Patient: sex M, age 26
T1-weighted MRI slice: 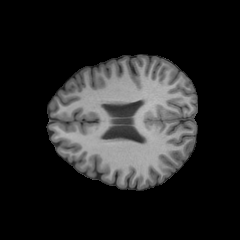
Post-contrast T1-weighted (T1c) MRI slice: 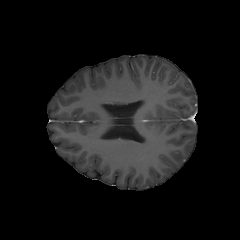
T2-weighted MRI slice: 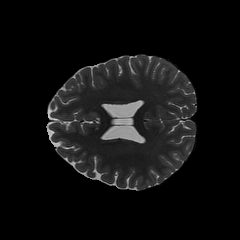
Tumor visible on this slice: no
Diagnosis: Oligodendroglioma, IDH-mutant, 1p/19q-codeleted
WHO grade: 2